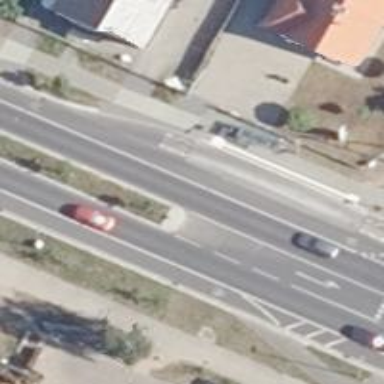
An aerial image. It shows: Bus stop with shelter.